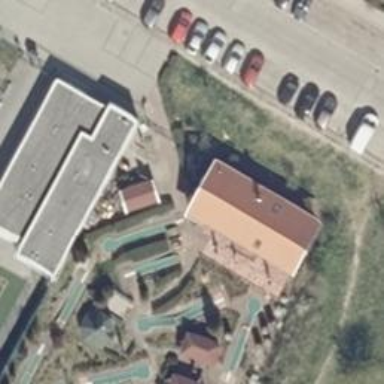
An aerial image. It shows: Café.